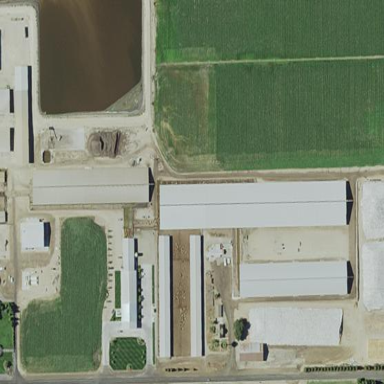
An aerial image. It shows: Farmyard area.